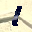
Label: 1